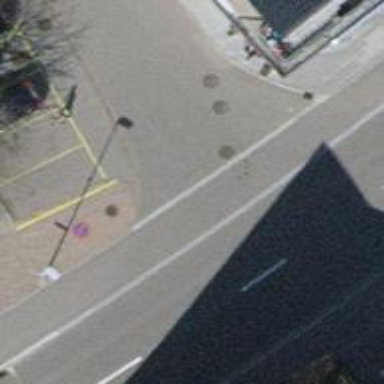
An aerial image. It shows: Unmarked crossing on the road.